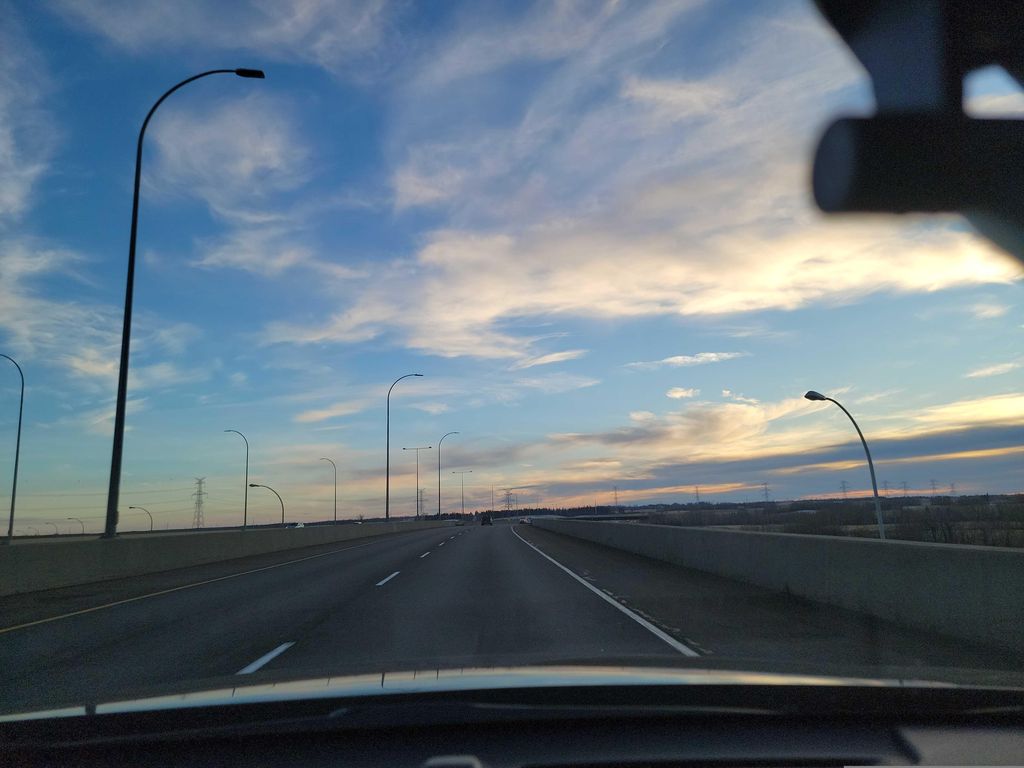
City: edmonton